Field crop: tomato
Growth stage: 1
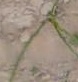
Species: cyperus